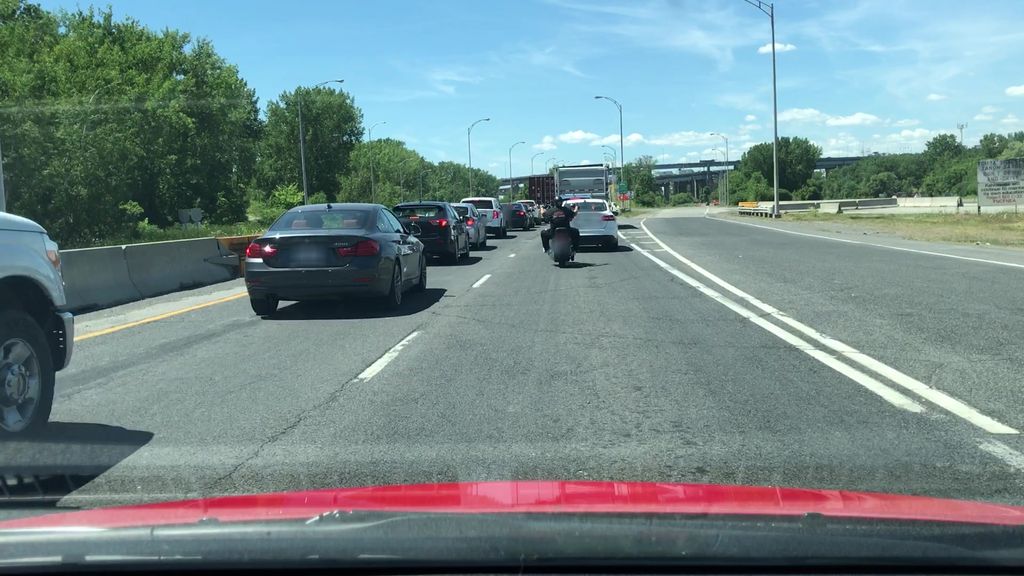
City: montreal